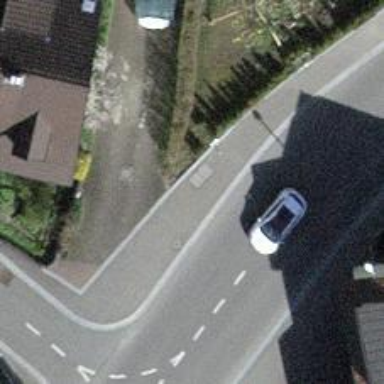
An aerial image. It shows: Bus stop with platform for public transport.